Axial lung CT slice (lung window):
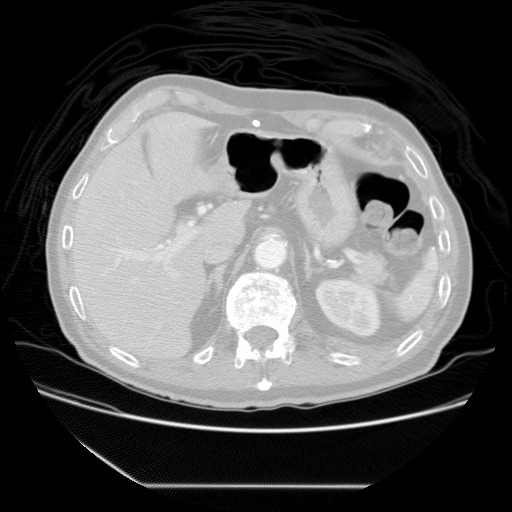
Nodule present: no